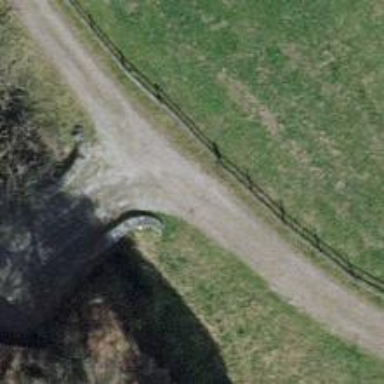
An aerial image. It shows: Gravel service road.